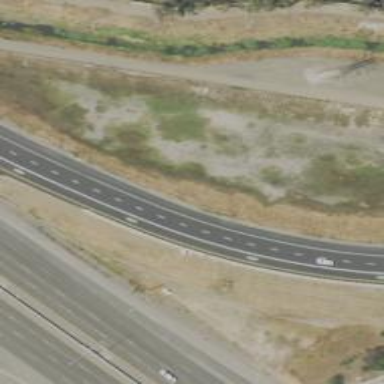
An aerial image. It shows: Motorway link.